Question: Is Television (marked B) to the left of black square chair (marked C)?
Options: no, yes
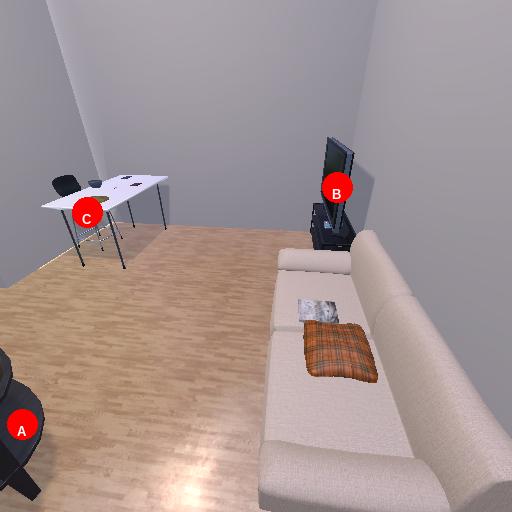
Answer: no